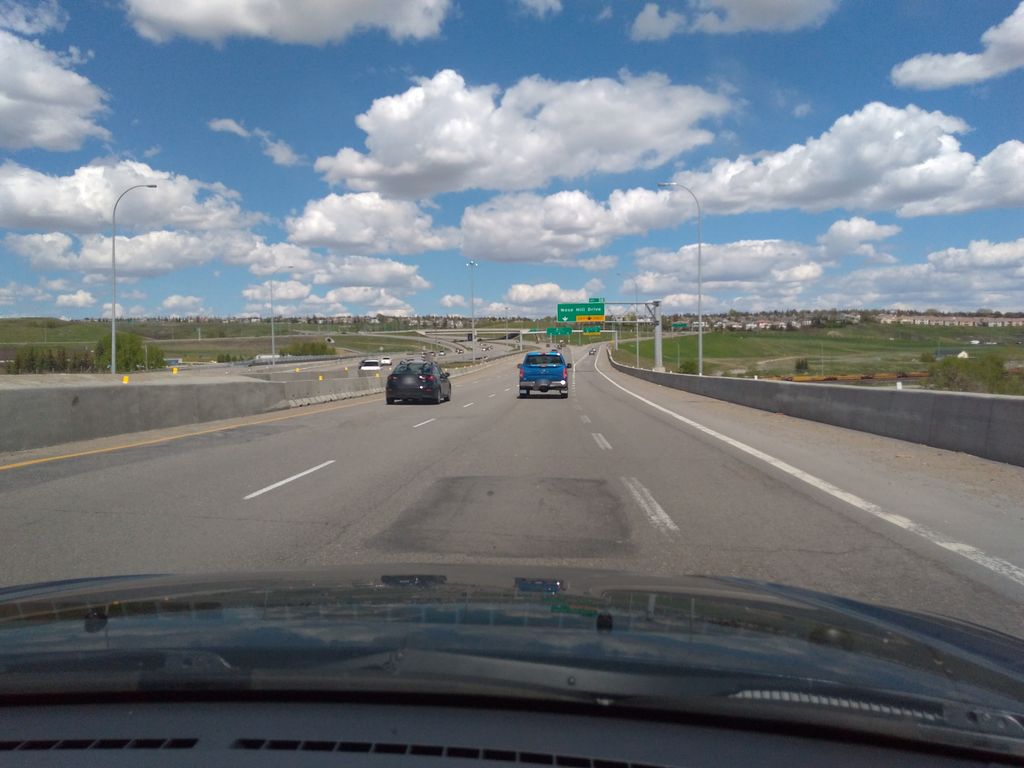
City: calgary